Question: A big n00b here :-)
I made my first app for IOS and got everything working as long as all text fields are filled. This app is a simple calculation app and I need some help making sure that the app does not close down when fields are empty.
This is my code when a simple Calculation button is pressed.
'''
class ViewController: UIViewController {
@IBOutlet weak var panelWidthTextField: UITextField!
@IBOutlet weak var panelHightTextField: UITextField!
@IBOutlet weak var panelsWideTextField: UITextField!
@IBOutlet weak var panelsHightTextField: UITextField!
@IBOutlet weak var panelPitchTextField: UITextField!
@IBOutlet weak var resultWithLabel: UILabel!
@IBOutlet weak var resultHightLabel: UILabel!
override func viewDidLoad() {
super.viewDidLoad()
// Do any additional setup after loading the view, typically from a nib.
}
override func didReceiveMemoryWarning() {
super.didReceiveMemoryWarning()
// Dispose of any resources that can be recreated.
}
@IBAction func calculatePressButton(sender: AnyObject) {
let w = Double(panelWidthTextField.text!)
let sw = Double(panelsWideTextField.text!)
let pi = Double(panelPitchTextField.text!)
let sizew = SizeWidthModel(pw:w!,psw:sw!,ptc:pi!)
resultWithLabel.text=String(sizew.width())
let h = Double(panelHightTextField.text!)
let sh = Double(panelsHightTextField.text!)
let sizeh = SizeHightModel(ph:h!,psh:sh!,ptc:pi!)
resultHightLabel.text=String(sizeh.hight())
}
'''
}
This is my problem.

Hope someone can point me in the right direction.
Edit:
As I am a complete n00b at this coding I need som more help understanding this. I have tried adding various solution with no luck. I am trying to get a message to pop up when user leave fields empty, because the calculation need all fields filled in.
If someone have time to guide me that would be appreciated :-)
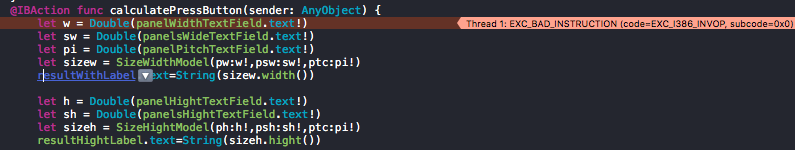
Answer: Took me a while to figure out optionals, too, but hopefully this explanation helps:
When converting from a String (which is what panelWidthTextField.text is) to a Double, Swift doesn't know if the String is valid or not. Since it might be valid or it might not contain a valid value (is nil), then it's an optional, String?, which can contain a valid String or which can be nil. But just because it can be nil doesn't mean that you can use nil in your code.
The "!" says "use the data in this variable, even if it's nil, because I don't think it's nil." Problem is, if it IS nil, then Double(nil) would crash your app.
If let (there is also an "if var") will say "look into (unwrap) this optional value. If it works, do what's in the first set of braces (which is a let or var assignment), otherwise do what's in the second set of braces.
'''
if let w = Double(panelWidthTextField.text!) {
// you're good to go
} else {
// give the user instructions on how to fix the error.
}
'''
The nil coalescing operator may also help. It reads like this:
// Unwrap a and look at it. If it a isn't nil, then use it, if it is nil, then use default value b
'''
a ?? b
'''
If you wanted to put in a default value (like zero if you need a valid numeral), try:
'''
var w = Double(panelWidthTextField.text!)?? 0
'''